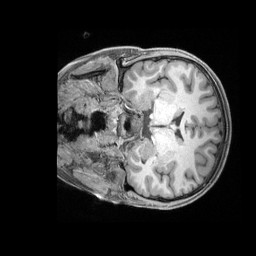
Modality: T1w
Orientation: coronal
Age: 18
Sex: female
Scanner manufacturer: siemens
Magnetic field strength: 3 T
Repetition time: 2.4 s
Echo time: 0.00228 s